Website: macys
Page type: customer-info-address
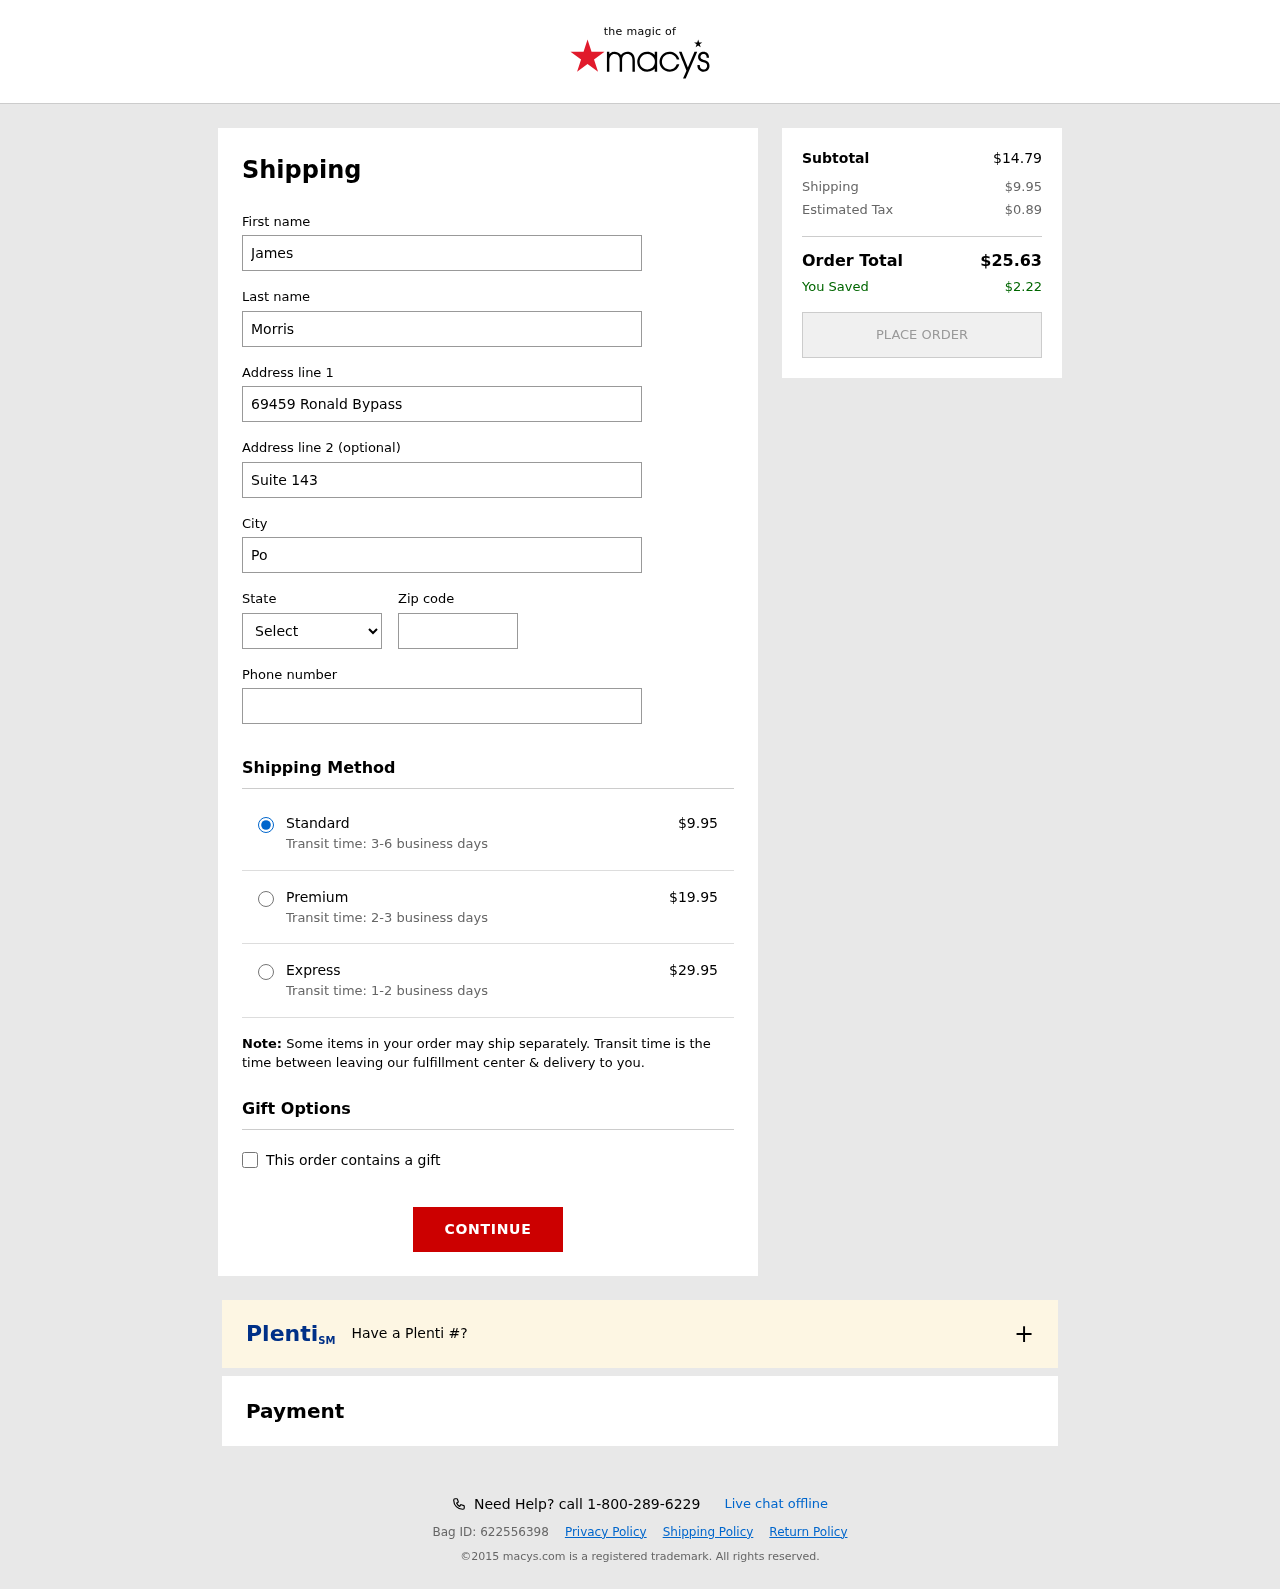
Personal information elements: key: PII_CITY
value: Port Judy
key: PII_FIRSTNAME
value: James
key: PII_LASTNAME
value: Morris
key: PII_PHONE
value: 9775722069
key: PII_POSTCODE
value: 94397
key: PII_STATE_ABBR
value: NV
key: PII_STREET
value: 69459 Ronald Bypass
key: PII_STREET2
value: Suite 143
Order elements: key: ORDER_SHIPPING_COST
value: $9.95
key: ORDER_SHIPPING_COST_PREMIUM
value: $19.95
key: ORDER_SHIPPING_COST_EXPRESS
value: $29.95
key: ORDER_SUBTOTAL
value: $14.79
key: ORDER_TAX
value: $0.89
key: ORDER_TOTAL
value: $25.63
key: ORDER_SAVINGS
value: $2.22